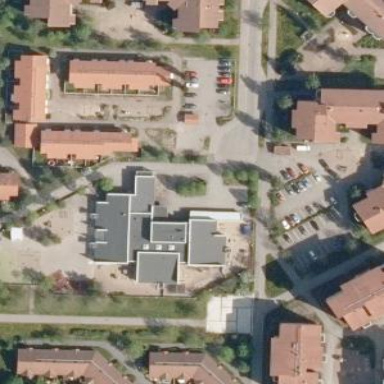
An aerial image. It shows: Kindergarten.